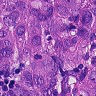
Metastatic tissue present: yes